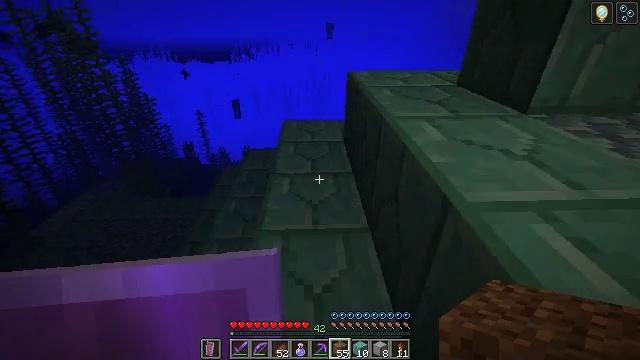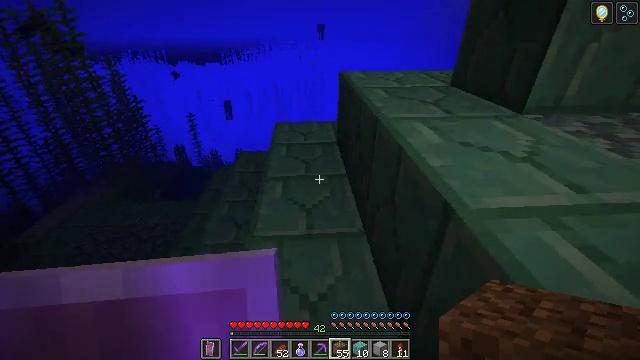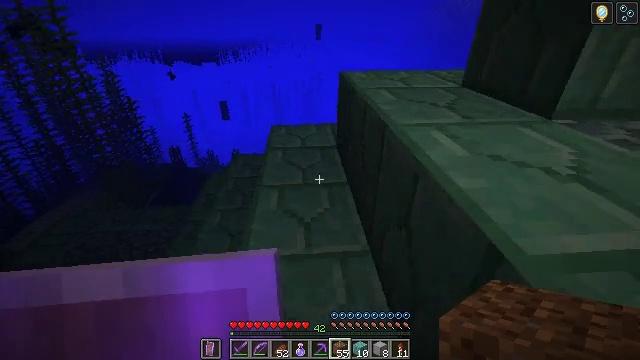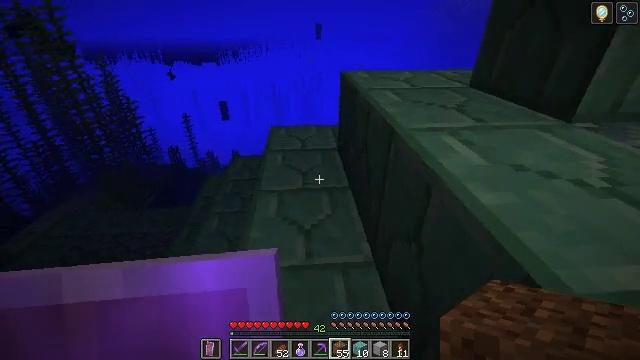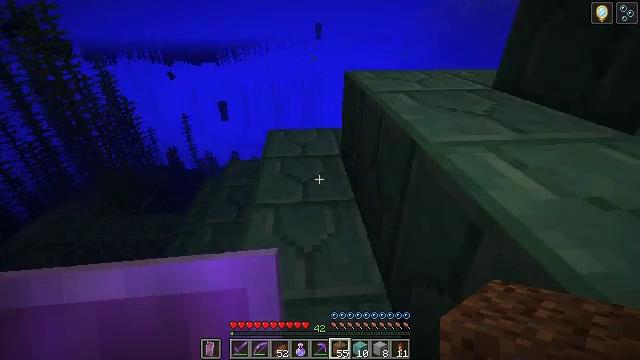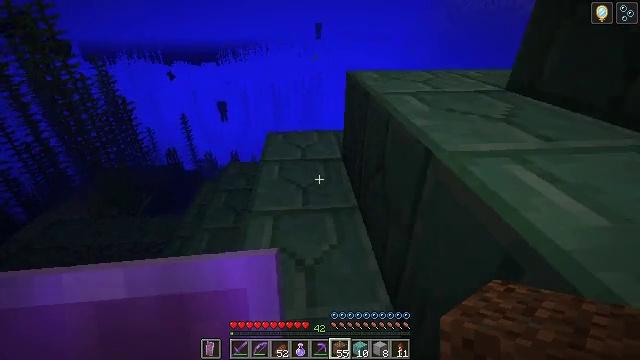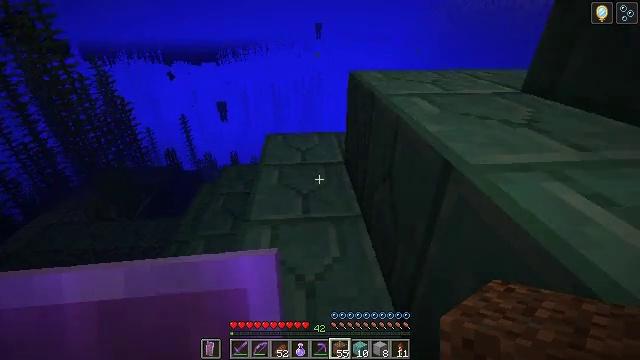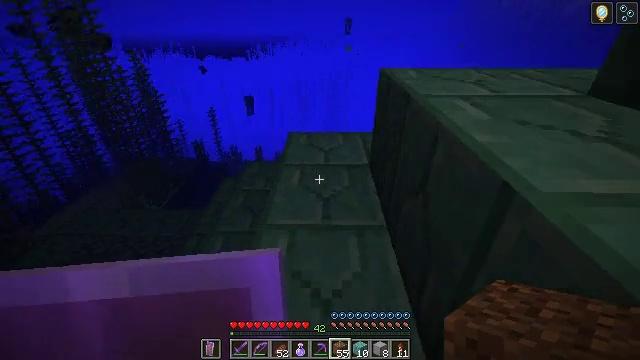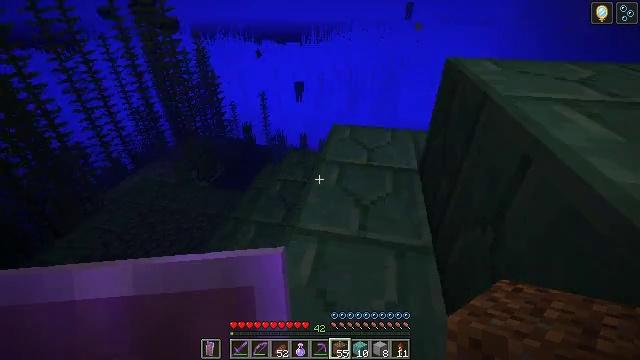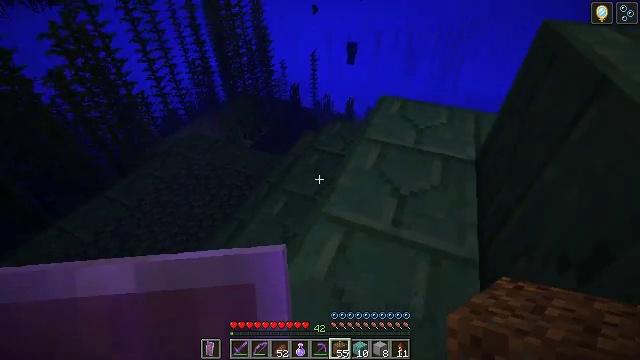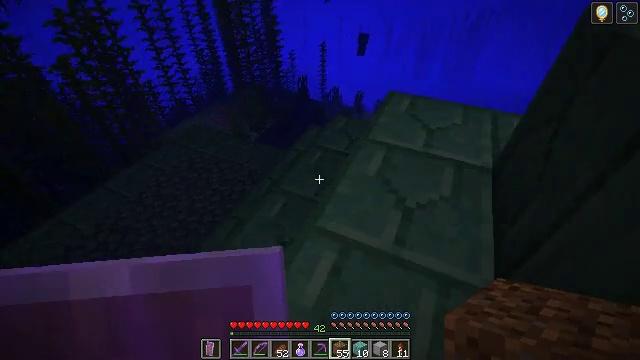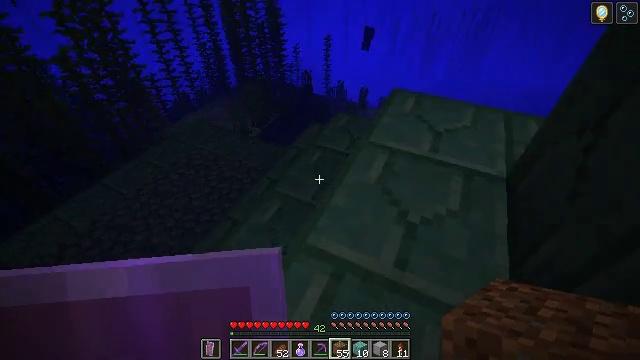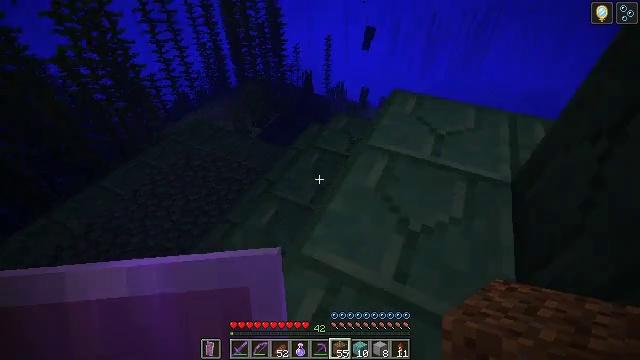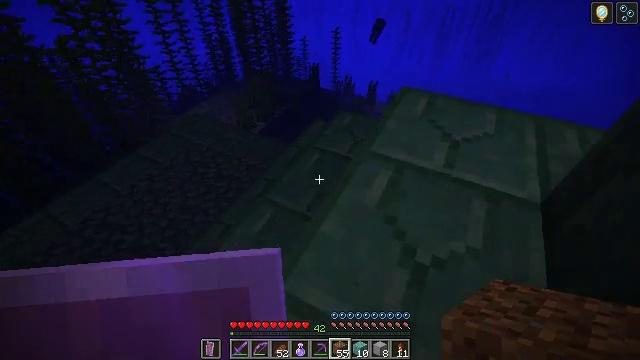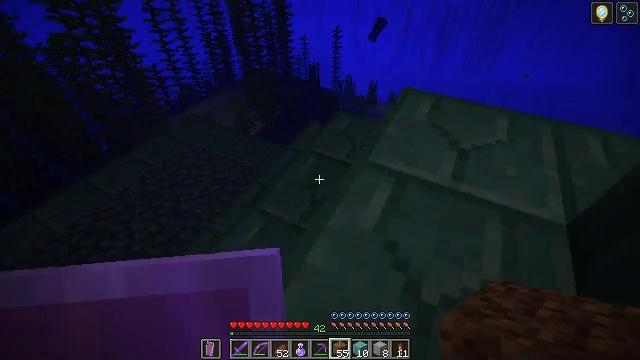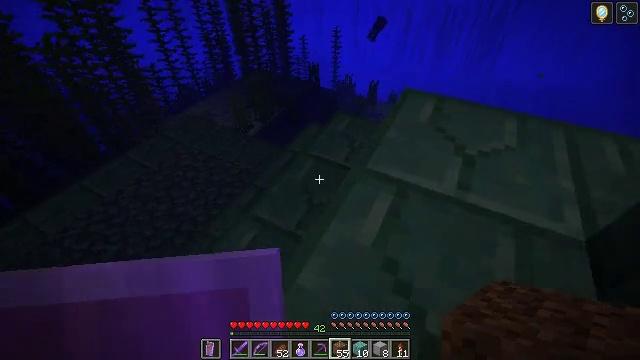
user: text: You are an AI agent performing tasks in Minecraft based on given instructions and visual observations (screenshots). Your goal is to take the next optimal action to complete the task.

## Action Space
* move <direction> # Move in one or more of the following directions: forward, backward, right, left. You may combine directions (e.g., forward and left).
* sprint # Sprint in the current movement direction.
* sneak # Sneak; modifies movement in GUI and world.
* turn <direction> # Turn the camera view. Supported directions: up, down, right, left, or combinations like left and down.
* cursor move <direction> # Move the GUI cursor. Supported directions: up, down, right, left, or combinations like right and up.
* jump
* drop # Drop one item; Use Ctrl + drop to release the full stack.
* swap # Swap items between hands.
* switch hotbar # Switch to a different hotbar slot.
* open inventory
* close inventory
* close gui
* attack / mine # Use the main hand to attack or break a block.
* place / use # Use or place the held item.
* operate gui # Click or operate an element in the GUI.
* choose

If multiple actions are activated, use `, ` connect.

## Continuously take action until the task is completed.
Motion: motion action
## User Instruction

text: Retrieve prismarine bricks from the structure.
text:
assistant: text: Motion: move forward, sprint, turn right, jump
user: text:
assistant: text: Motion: move forward, sprint, jump
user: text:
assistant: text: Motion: move forward, sprint, jump
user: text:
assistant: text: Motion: move forward, sprint, jump
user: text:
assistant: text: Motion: move forward, sprint, jump
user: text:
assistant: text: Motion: move forward, sprint, jump
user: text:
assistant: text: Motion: move forward, sprint, turn left, jump
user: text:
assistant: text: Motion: move forward, sprint, turn left and down, jump
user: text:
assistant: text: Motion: move forward, sprint, turn left and down, jump
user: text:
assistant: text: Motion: move forward, sprint, turn left and down, jump
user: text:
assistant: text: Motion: move forward, sprint, turn left and down, jump
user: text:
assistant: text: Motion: move forward, sprint, jump
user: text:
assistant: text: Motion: move forward, sprint, turn left and down, jump
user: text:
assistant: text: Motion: move forward, sprint, jump
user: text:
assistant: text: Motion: move forward, sprint, jump
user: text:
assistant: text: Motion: move forward, sprint, jump
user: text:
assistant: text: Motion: move forward, sprint, jump
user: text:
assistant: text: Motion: move forward, sprint, jump
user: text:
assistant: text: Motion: move forward, sprint, jump
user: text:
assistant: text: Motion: move forward, sprint, jump
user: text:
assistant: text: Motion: move forward, sprint, jump
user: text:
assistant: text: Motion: move forward, jump
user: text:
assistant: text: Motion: move forward, jump
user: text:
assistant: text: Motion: move forward, jump
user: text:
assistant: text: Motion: move forward, jump
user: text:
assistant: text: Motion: move forward, jump
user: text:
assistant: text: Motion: move forward, jump
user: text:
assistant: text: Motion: move forward
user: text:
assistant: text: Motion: move forward
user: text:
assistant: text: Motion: move forward